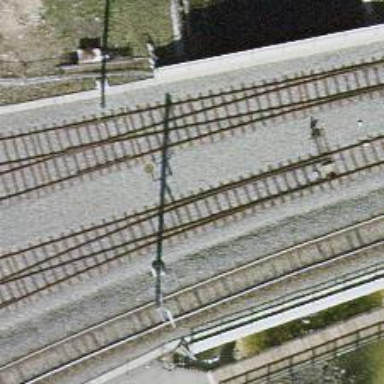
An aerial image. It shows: Railway switch.